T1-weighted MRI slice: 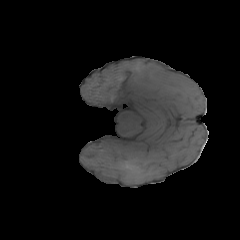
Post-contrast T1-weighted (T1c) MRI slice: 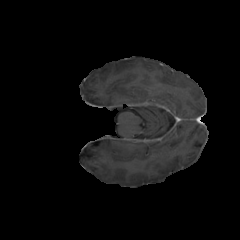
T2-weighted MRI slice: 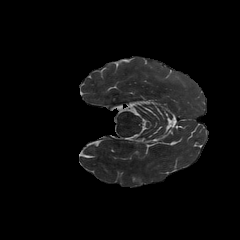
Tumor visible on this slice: no